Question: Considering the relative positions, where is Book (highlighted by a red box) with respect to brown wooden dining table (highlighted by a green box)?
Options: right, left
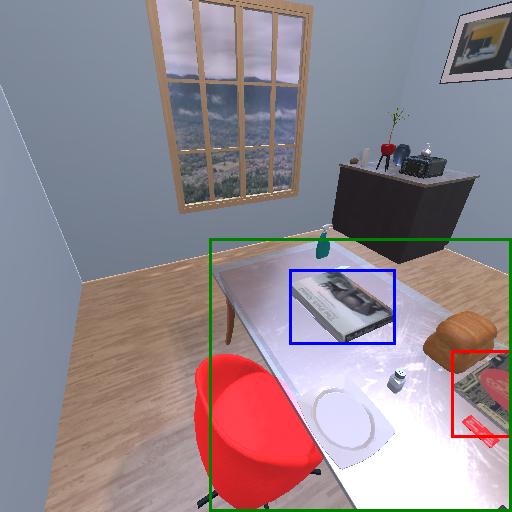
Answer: right